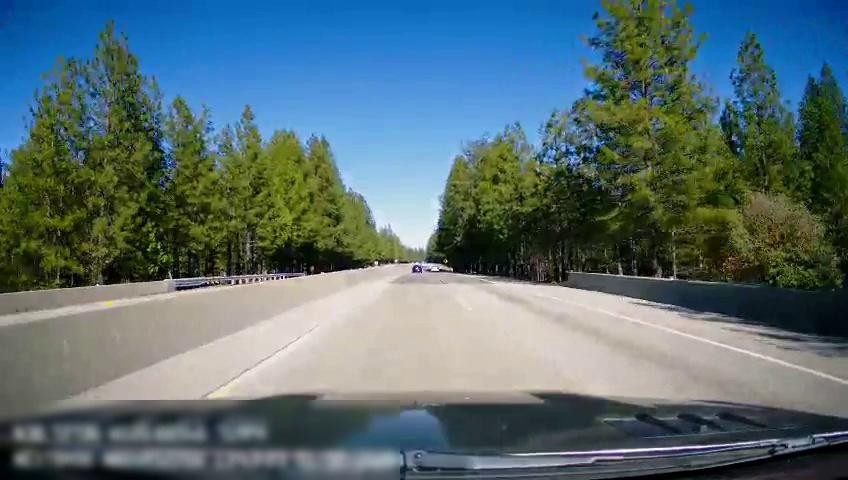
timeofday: Day
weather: Sunny
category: Drivable Space
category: Vehicles | Car
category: Vehicles | Car
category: Lanes | Alternate Lane
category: Lanes | Current Lane
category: Lanes | Alternate Lane